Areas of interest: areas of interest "Sport and cultural"
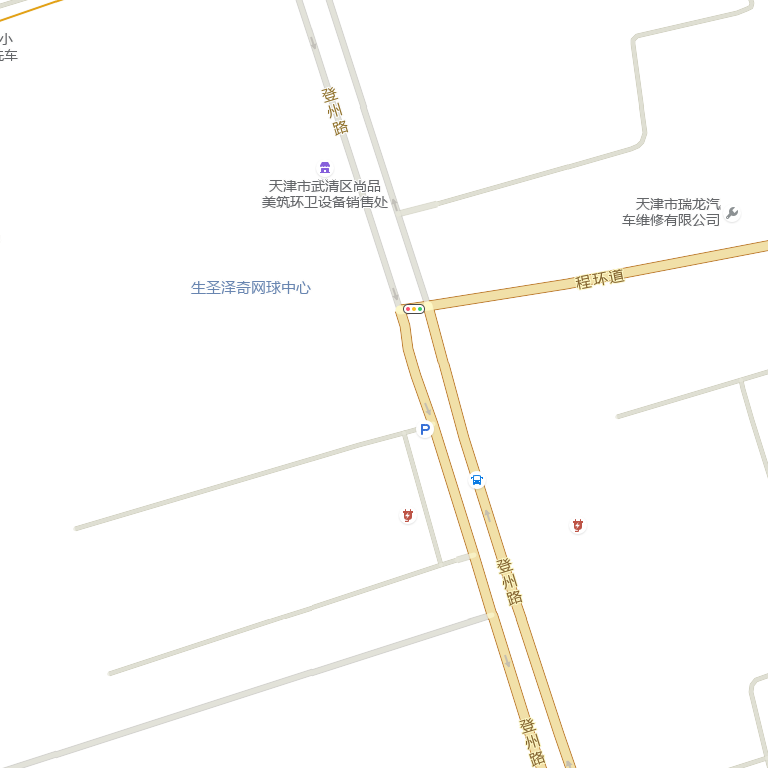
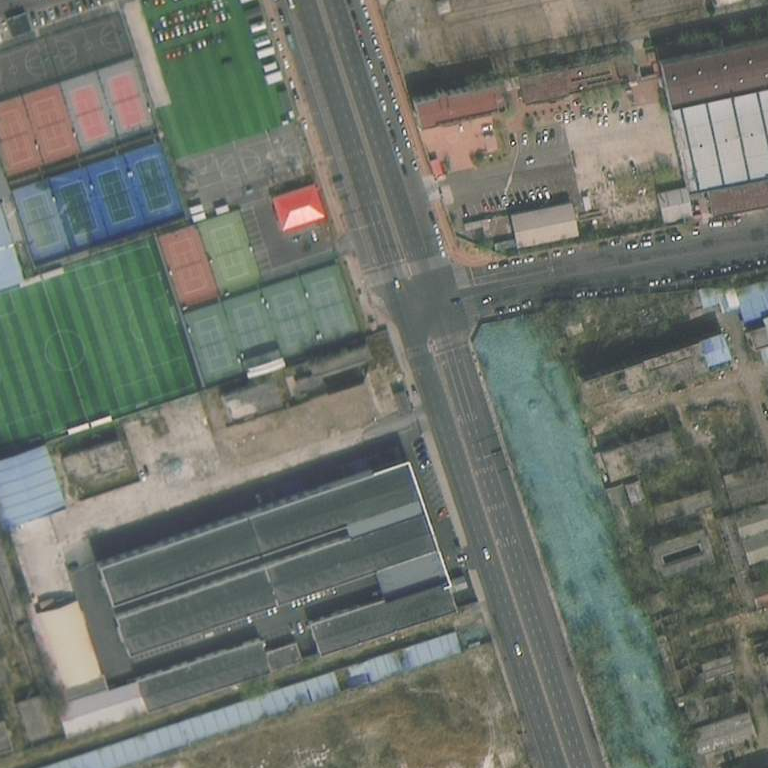